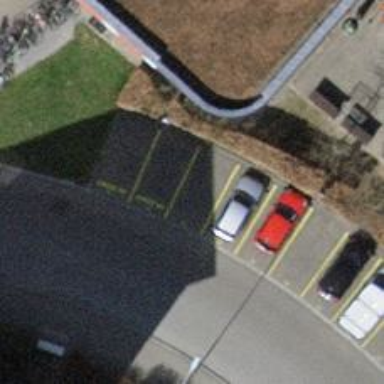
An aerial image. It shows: Car-sharing service available at this location.